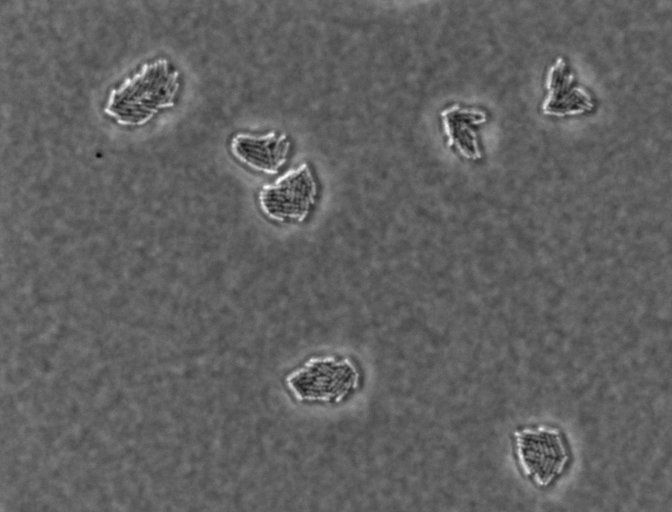
Escherichia coli 1612